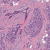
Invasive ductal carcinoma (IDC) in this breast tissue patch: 1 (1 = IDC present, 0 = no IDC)